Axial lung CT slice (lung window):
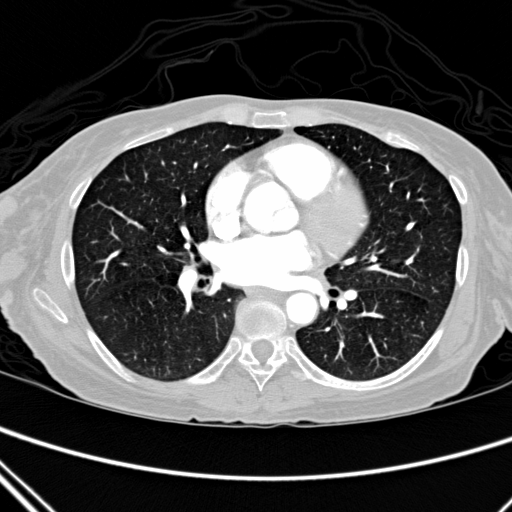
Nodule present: no